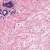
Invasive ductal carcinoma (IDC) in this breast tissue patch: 0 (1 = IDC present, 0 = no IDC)